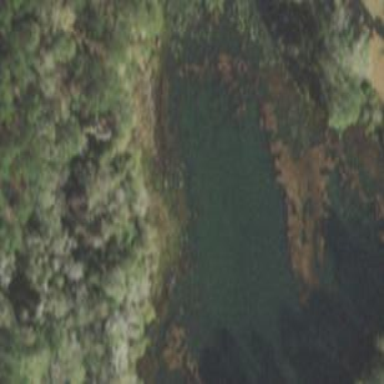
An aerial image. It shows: Lake with natural water.